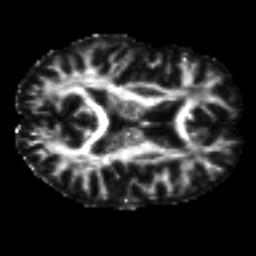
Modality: FA
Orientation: axial
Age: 37
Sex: male
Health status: ill
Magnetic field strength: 3 T
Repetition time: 9 s
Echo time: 0.093 s